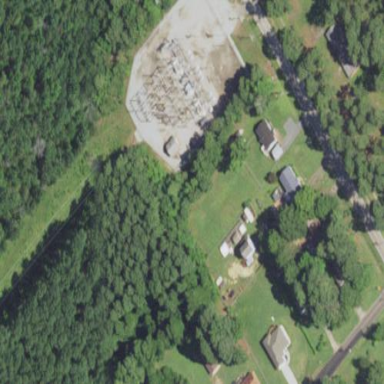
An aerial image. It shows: Distribution level power substation enclosed by fence.